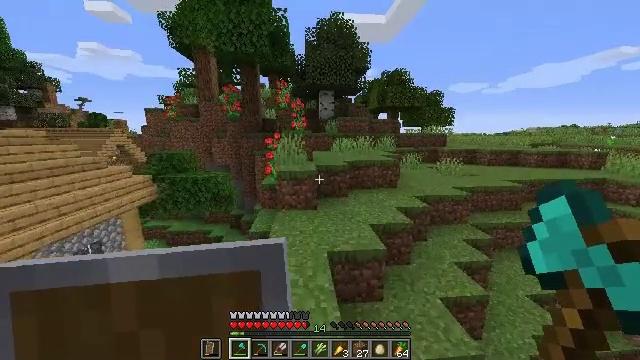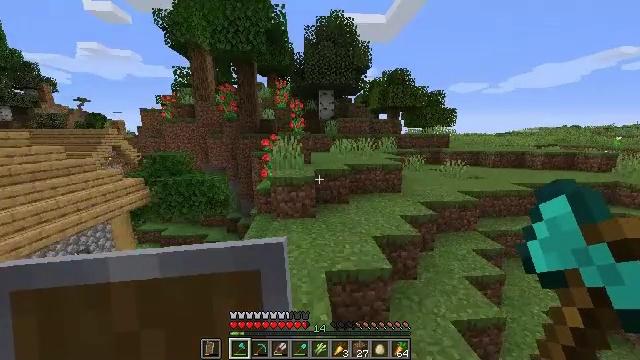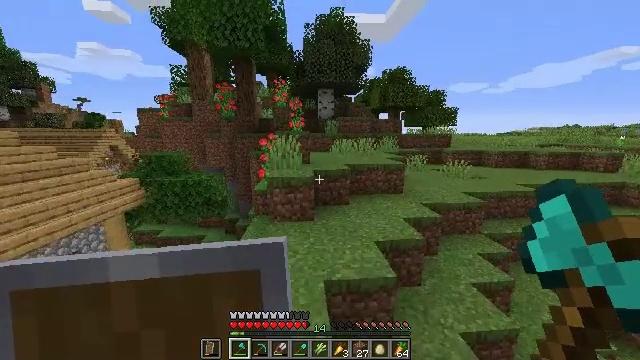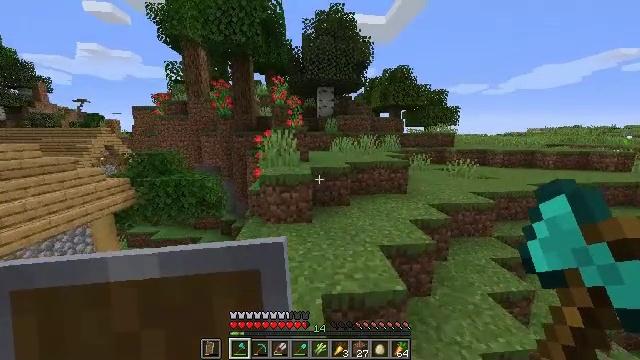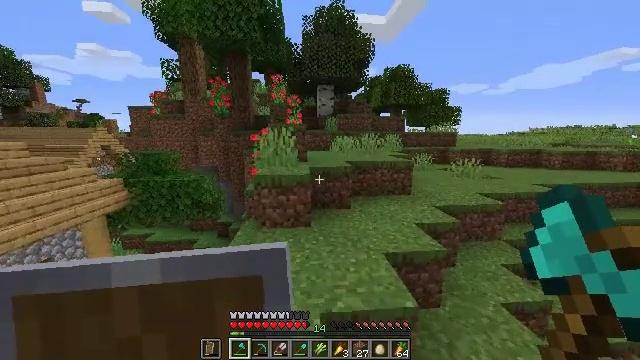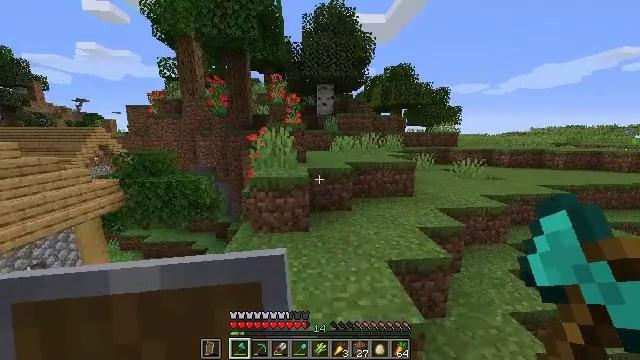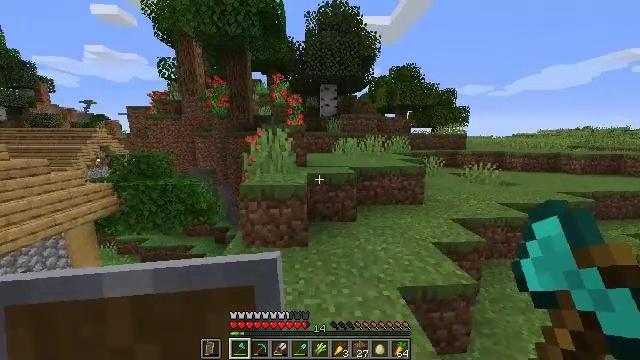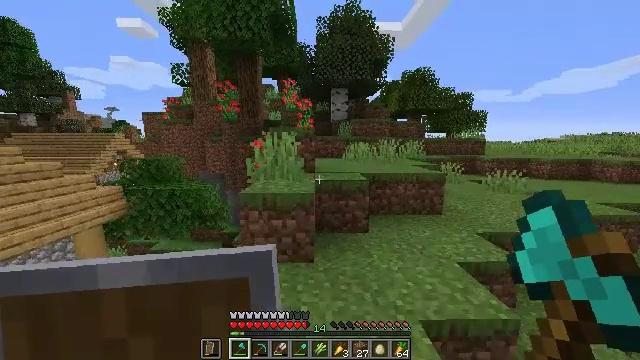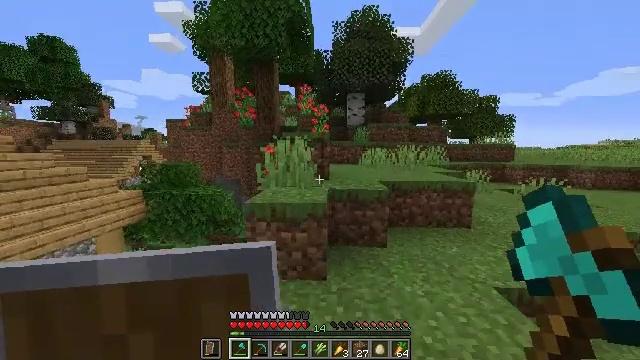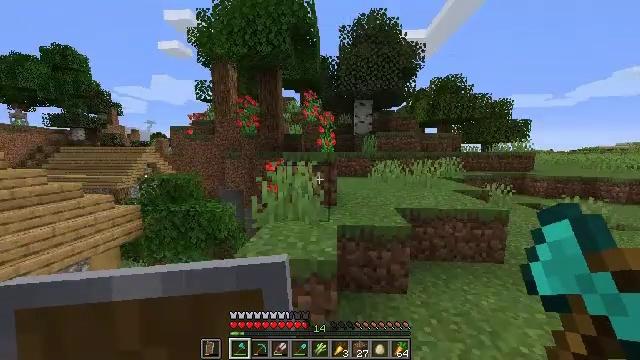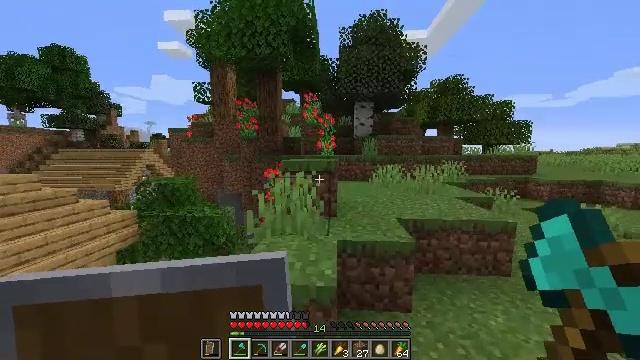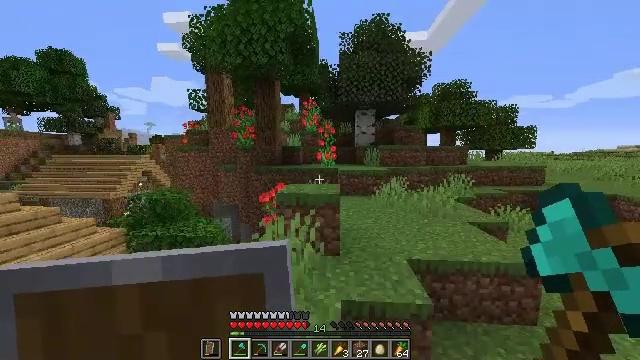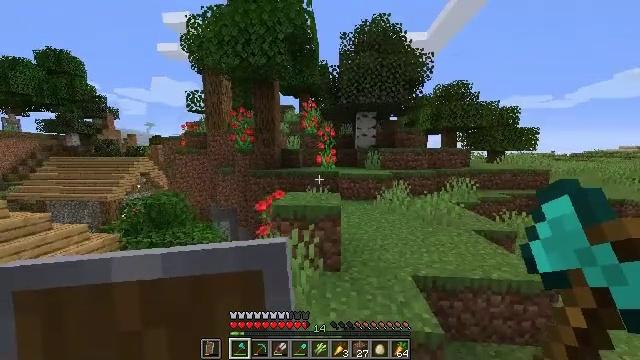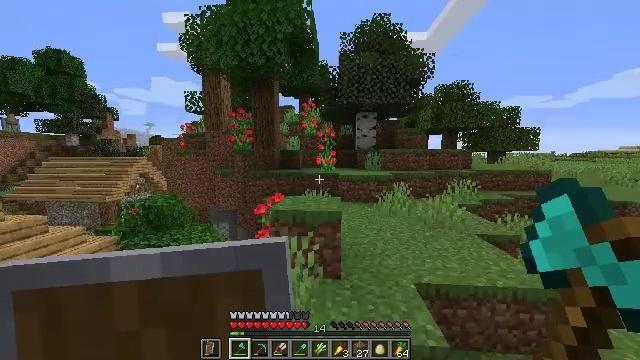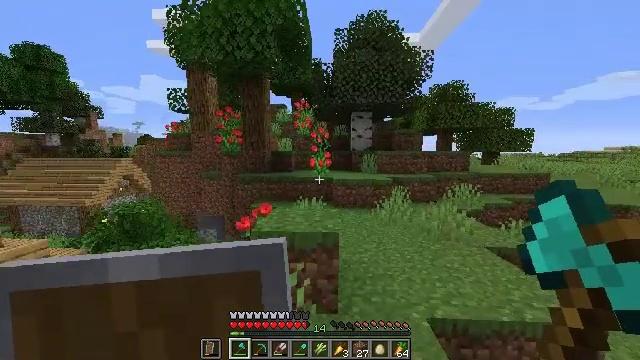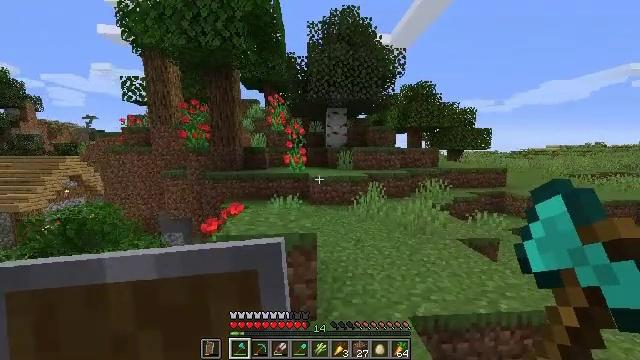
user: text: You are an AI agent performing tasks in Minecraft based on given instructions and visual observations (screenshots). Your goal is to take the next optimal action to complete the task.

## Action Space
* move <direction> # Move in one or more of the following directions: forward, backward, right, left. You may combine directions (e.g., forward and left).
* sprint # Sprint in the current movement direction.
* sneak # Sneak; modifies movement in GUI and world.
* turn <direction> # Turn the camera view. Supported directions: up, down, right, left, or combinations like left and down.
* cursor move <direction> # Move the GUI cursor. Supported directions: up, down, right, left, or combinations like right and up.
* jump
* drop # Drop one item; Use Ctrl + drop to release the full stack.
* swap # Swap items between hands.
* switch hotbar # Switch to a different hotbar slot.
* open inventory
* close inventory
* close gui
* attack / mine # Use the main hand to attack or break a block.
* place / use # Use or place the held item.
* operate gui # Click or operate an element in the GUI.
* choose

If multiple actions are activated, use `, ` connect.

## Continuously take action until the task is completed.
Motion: motion action
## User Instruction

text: Break the tall rose bush.
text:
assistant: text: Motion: move forward, sprint, jump
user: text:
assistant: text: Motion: move forward, sprint, jump
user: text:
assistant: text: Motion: move forward, sprint, jump
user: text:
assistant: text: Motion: move forward, sprint, jump
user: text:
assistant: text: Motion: move forward, sprint
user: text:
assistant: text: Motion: move forward, sprint
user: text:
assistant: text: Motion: move forward, sprint, turn left and up
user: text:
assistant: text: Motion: move forward, sprint, turn left and up
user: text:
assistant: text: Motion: move forward, sprint, turn left, jump
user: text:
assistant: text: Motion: move forward, sprint, jump
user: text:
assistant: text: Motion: move forward, sprint, jump
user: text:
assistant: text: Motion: move forward, sprint, jump
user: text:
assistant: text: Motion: move forward, sprint, jump
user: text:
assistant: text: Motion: move forward, sprint, turn right, jump
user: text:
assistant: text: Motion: move forward, sprint, turn right
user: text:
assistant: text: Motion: move forward, sprint
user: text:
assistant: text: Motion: move forward, sprint
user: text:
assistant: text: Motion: move forward, sprint, turn left and up, jump
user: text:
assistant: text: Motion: move forward, sprint, turn left, jump
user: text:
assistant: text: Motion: move forward, sprint, jump
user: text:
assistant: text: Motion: move forward, sprint, jump
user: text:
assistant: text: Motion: move forward, sprint, jump
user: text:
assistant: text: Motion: move forward, sprint, jump
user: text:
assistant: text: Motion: move forward, sprint, jump
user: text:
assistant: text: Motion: move forward, sprint, jump
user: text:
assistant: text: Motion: move forward, sprint, jump
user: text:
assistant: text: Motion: move forward, sprint, jump
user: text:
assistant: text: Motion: move forward, sprint, jump
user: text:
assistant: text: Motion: move forward, sprint, turn left, jump
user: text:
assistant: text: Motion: move forward, sprint, turn left and down